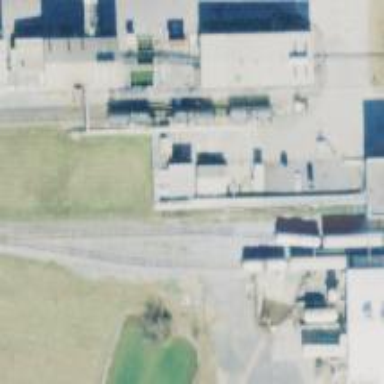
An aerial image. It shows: Rail spur service.